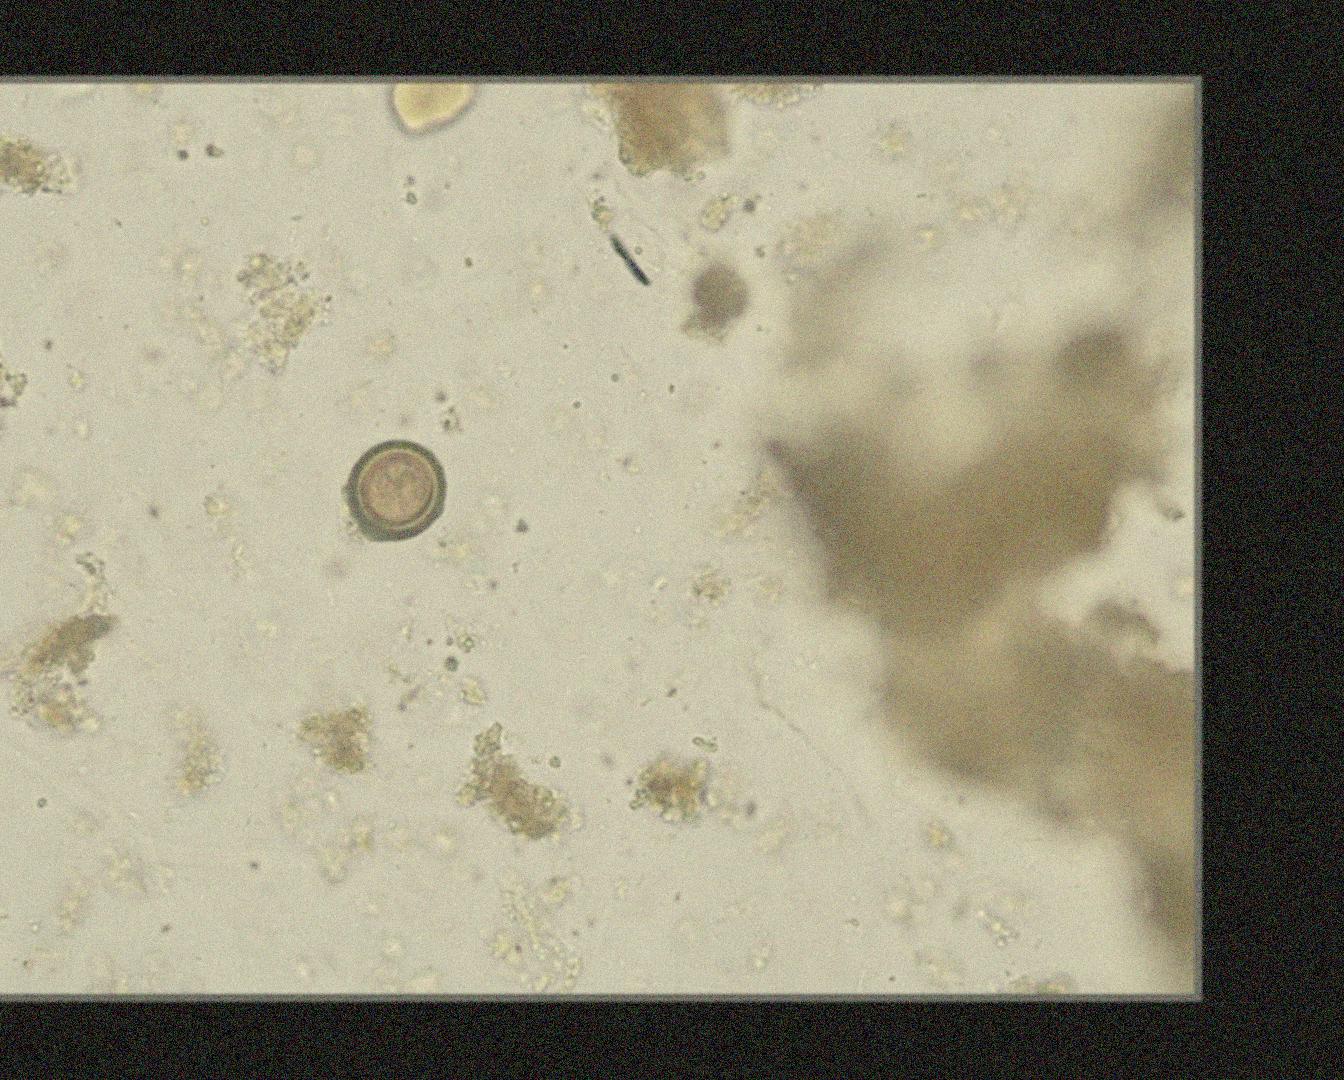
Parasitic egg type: Taenia spp. egg